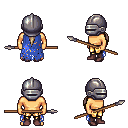
a pixel art fantasy rpg character, male body template, human, tanned skin, blue tattered cape, gold greaves, white blonde ponytail hairstyle, metal helm, maroon shoes, spear, four views (front, back, left, right), 2x2 character sprite sheet, small pixel art, hard edges, no anti-aliasing